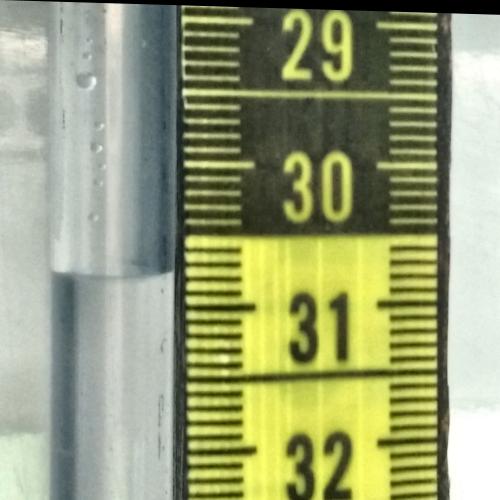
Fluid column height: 30.8 cm